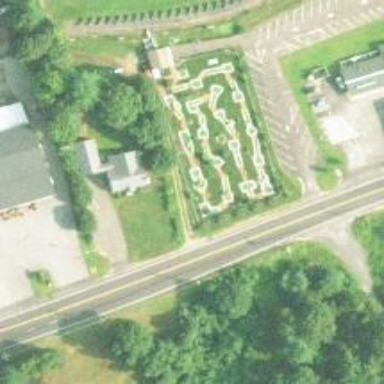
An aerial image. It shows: Miniature golf course.